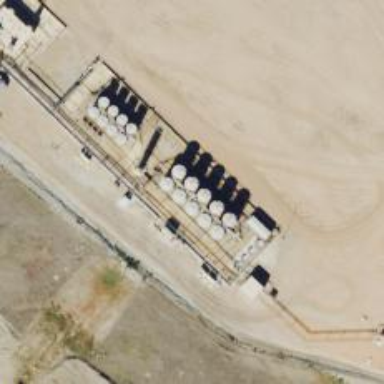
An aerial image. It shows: Storage tank that is man-made.